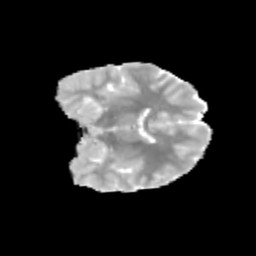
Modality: MD
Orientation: coronal
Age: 12
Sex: female
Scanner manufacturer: siemens
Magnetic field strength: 3 T
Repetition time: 3.8 s
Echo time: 0.07 s